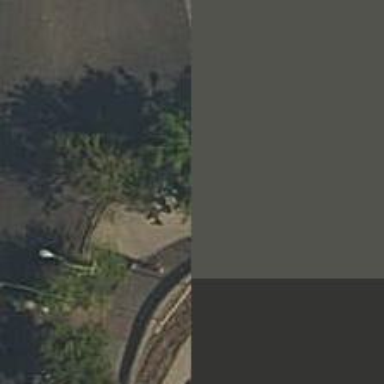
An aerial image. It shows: Sidewalk.